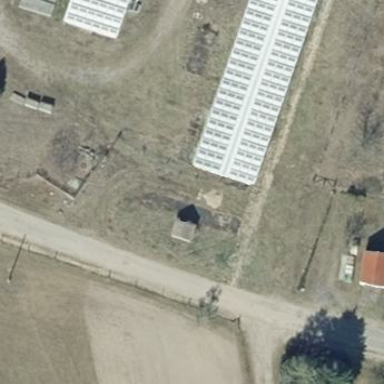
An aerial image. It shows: Farm auxiliary building with flat light gray roof.